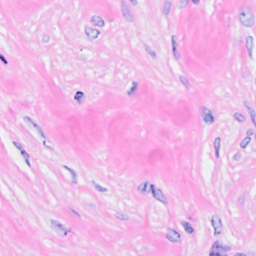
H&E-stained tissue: Breast